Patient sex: M
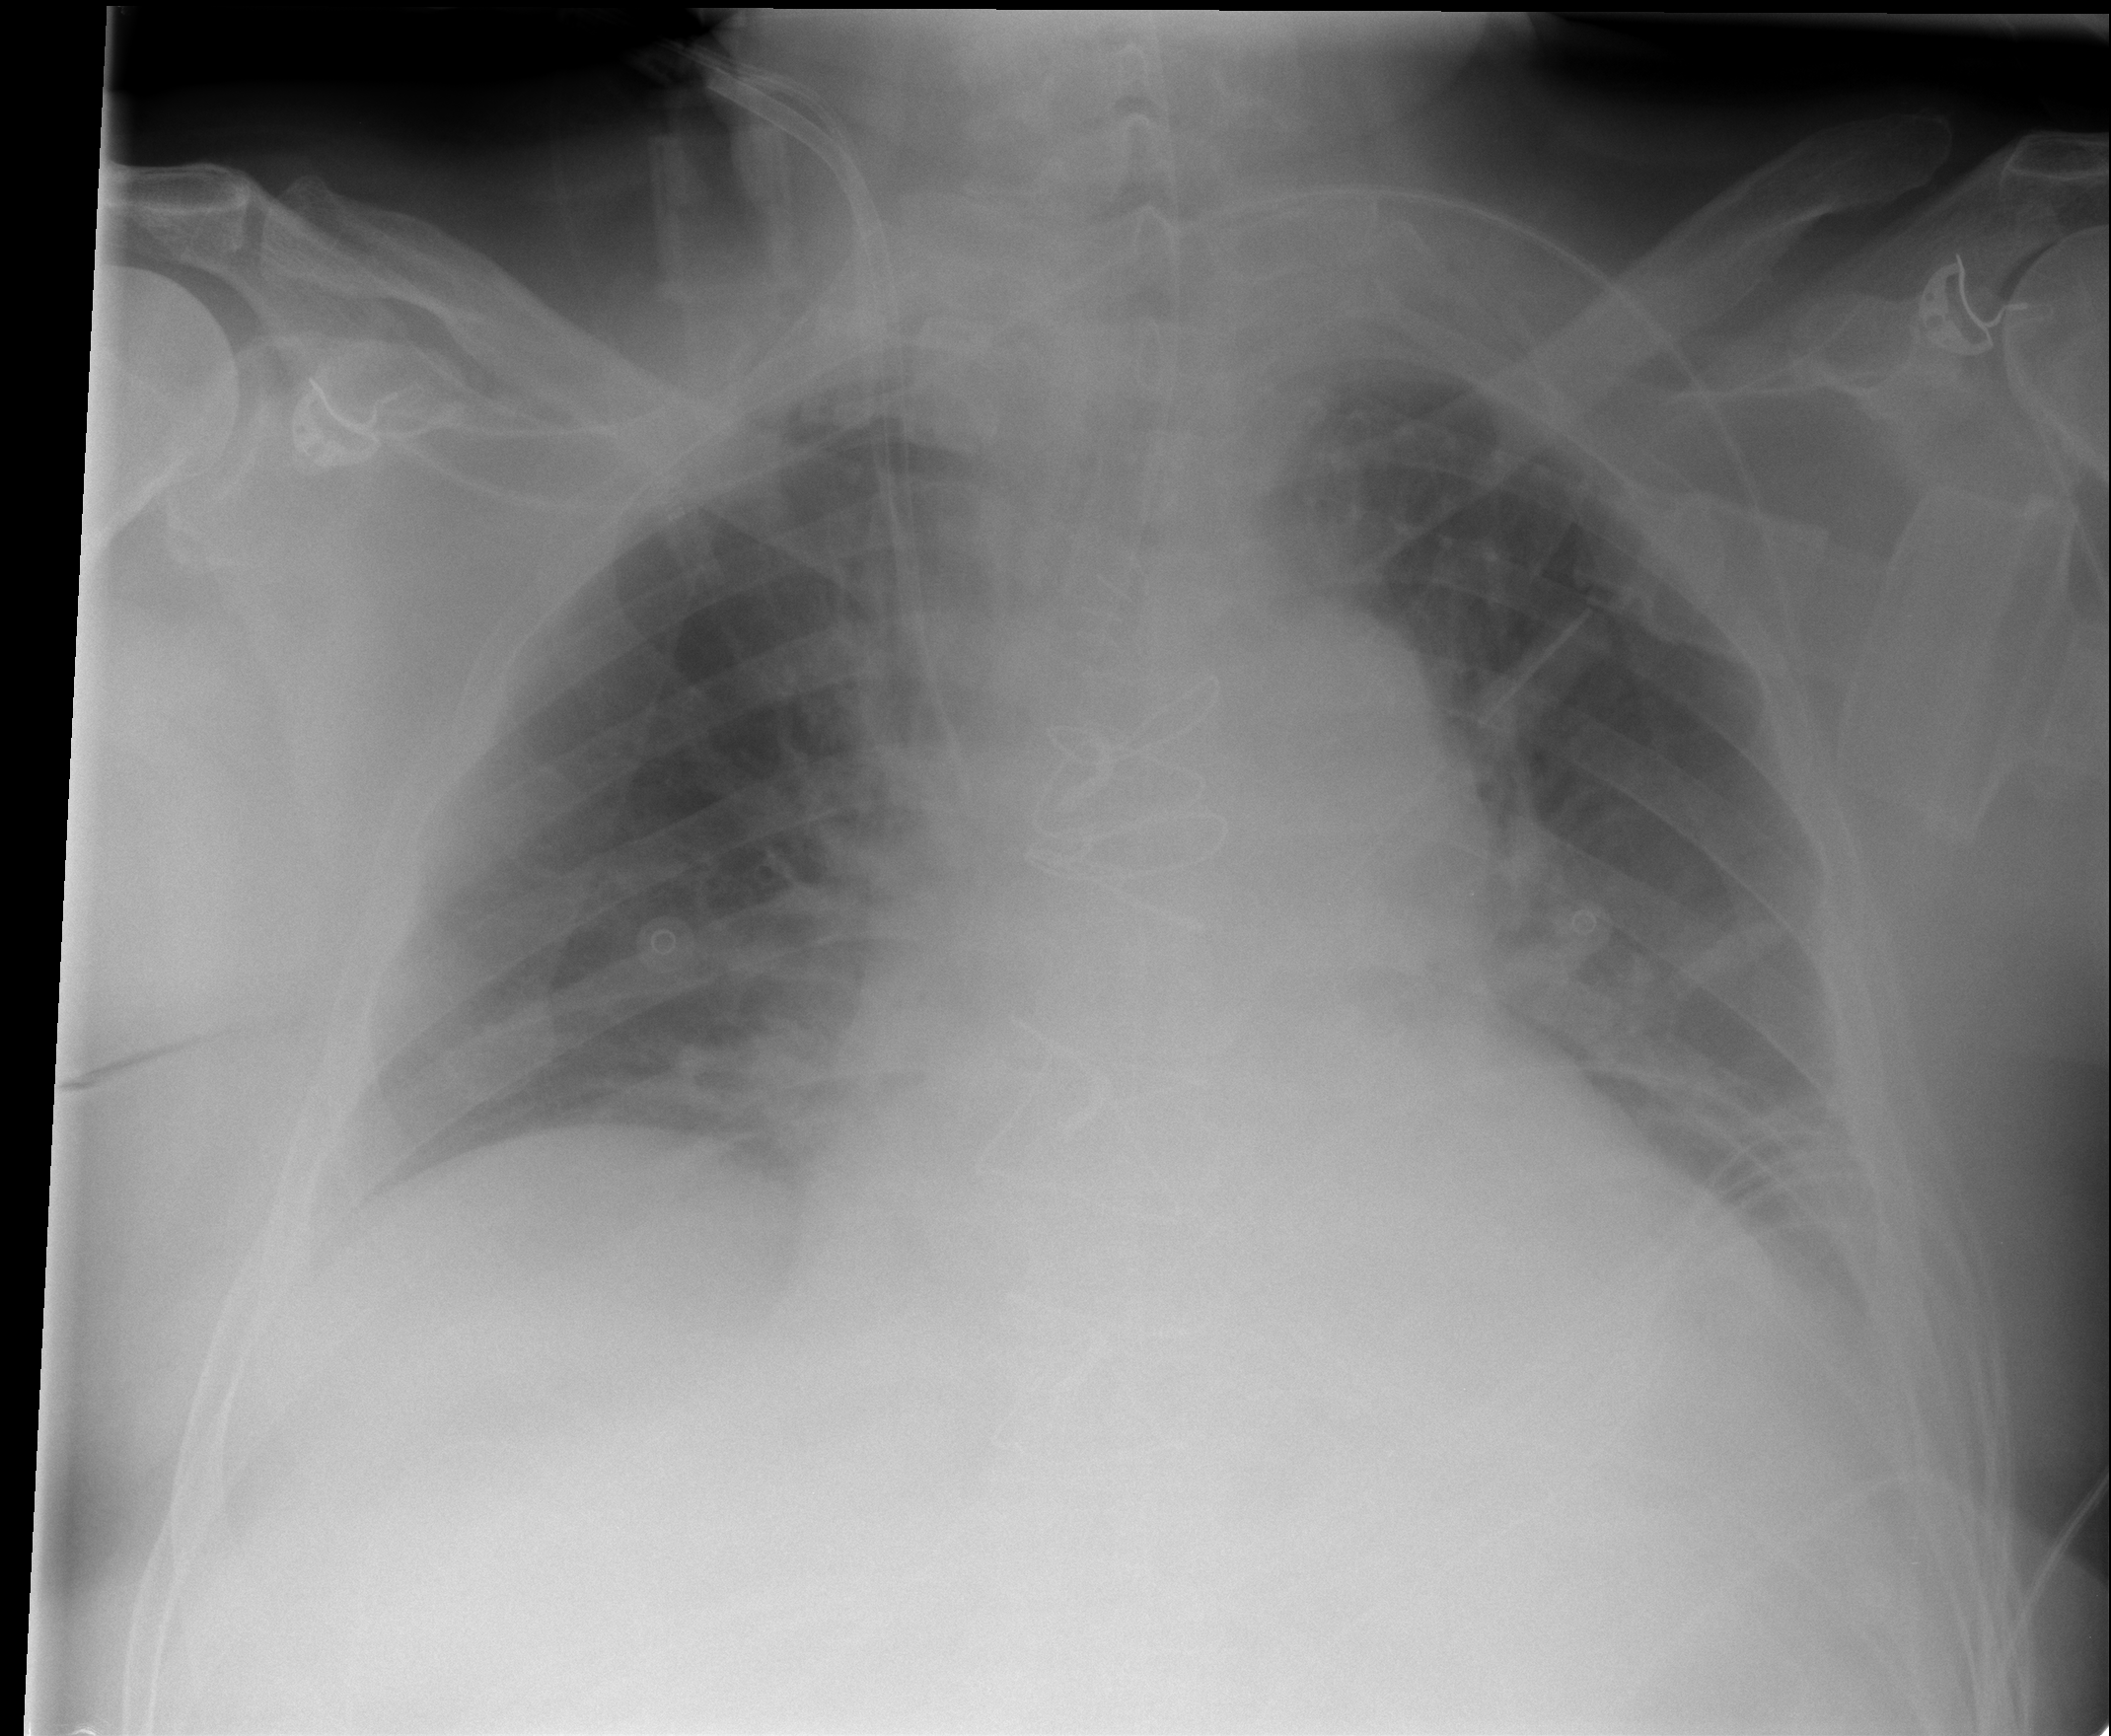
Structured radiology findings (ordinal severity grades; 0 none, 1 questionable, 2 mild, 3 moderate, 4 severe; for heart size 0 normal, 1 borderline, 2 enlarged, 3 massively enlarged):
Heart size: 2
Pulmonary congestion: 3
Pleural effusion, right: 1
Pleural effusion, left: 2
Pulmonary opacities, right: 0
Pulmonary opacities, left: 0
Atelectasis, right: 2
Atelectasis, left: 2